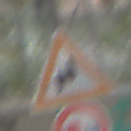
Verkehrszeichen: DoppelkurveRechts
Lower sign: UeberholverbotKraftfahrzeuge
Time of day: Midday
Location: Roofed (Special)
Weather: Overcast
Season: NotSpecified
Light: Natural